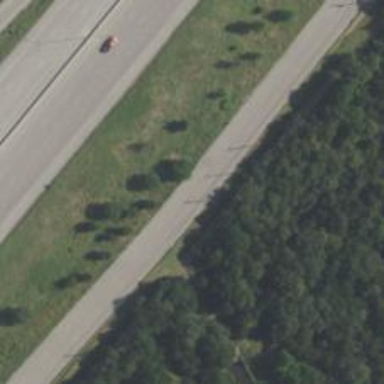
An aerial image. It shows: Secondary road with frontage road.